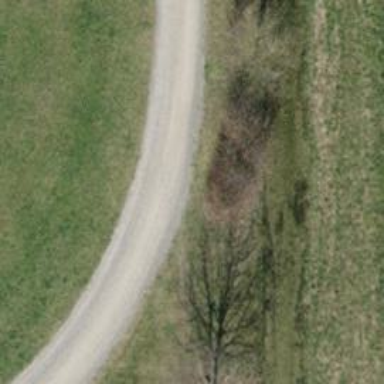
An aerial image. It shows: Agricultural track with grade 1 track surface. Suitable for agricultural vehicles.